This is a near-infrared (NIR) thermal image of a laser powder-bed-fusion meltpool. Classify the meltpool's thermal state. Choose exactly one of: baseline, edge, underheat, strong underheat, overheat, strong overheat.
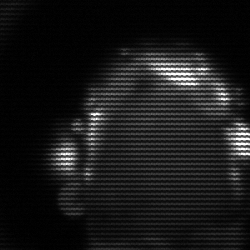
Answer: baseline